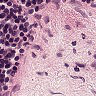
Metastatic tissue present: no